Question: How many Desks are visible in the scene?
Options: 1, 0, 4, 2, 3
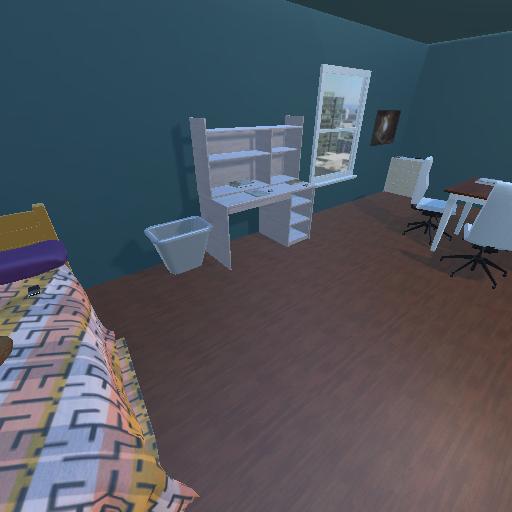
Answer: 1